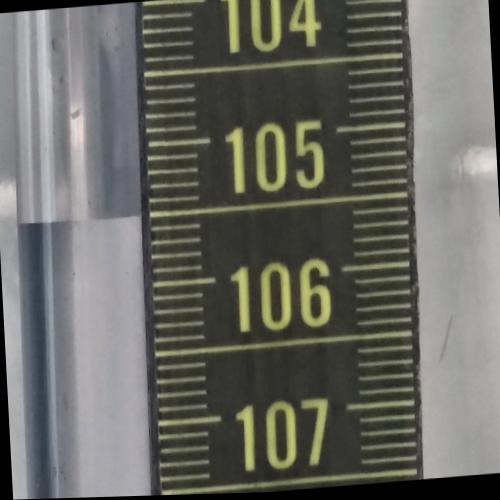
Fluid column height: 105.5 cm